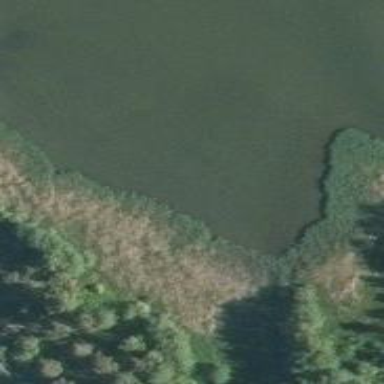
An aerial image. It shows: Reedbed wetland area.